Question: On one side I have a device with a USB (FTDI chip) interface communicating in serial 9600bps,N,8,1 - the default configuration for the Arduino USB/serial interface.
On the other side I have a simple Arduino sketch that starts a serial session and transmits data.
'''
void setup() {
// put your setup code here, to run once:
Serial.begin(9600,SERIAL_8N1);
}
void loop() {
// put your main code here, to run repeatedly:
char* data_to_send="66";
SSEND(data_to_send);
delay(5000);
}
String SSEND(char* data){
String protocol="AT$SF=";
protocol+=(String)data;
// protocol+="
";
Serial.println(String(protocol));
delay(1000);
return "OK";
}
'''
The sketch works just fine when connected to the computer.
Then I try to connect to the device and I see the Tx LED that stops blinking so it doesn't send anything and of course the device doesn't work like expected. Besides, I tried sending serial commands directly from the computer to the device and it works just fine.
So my questions are:
- - - -
Thanks for your help

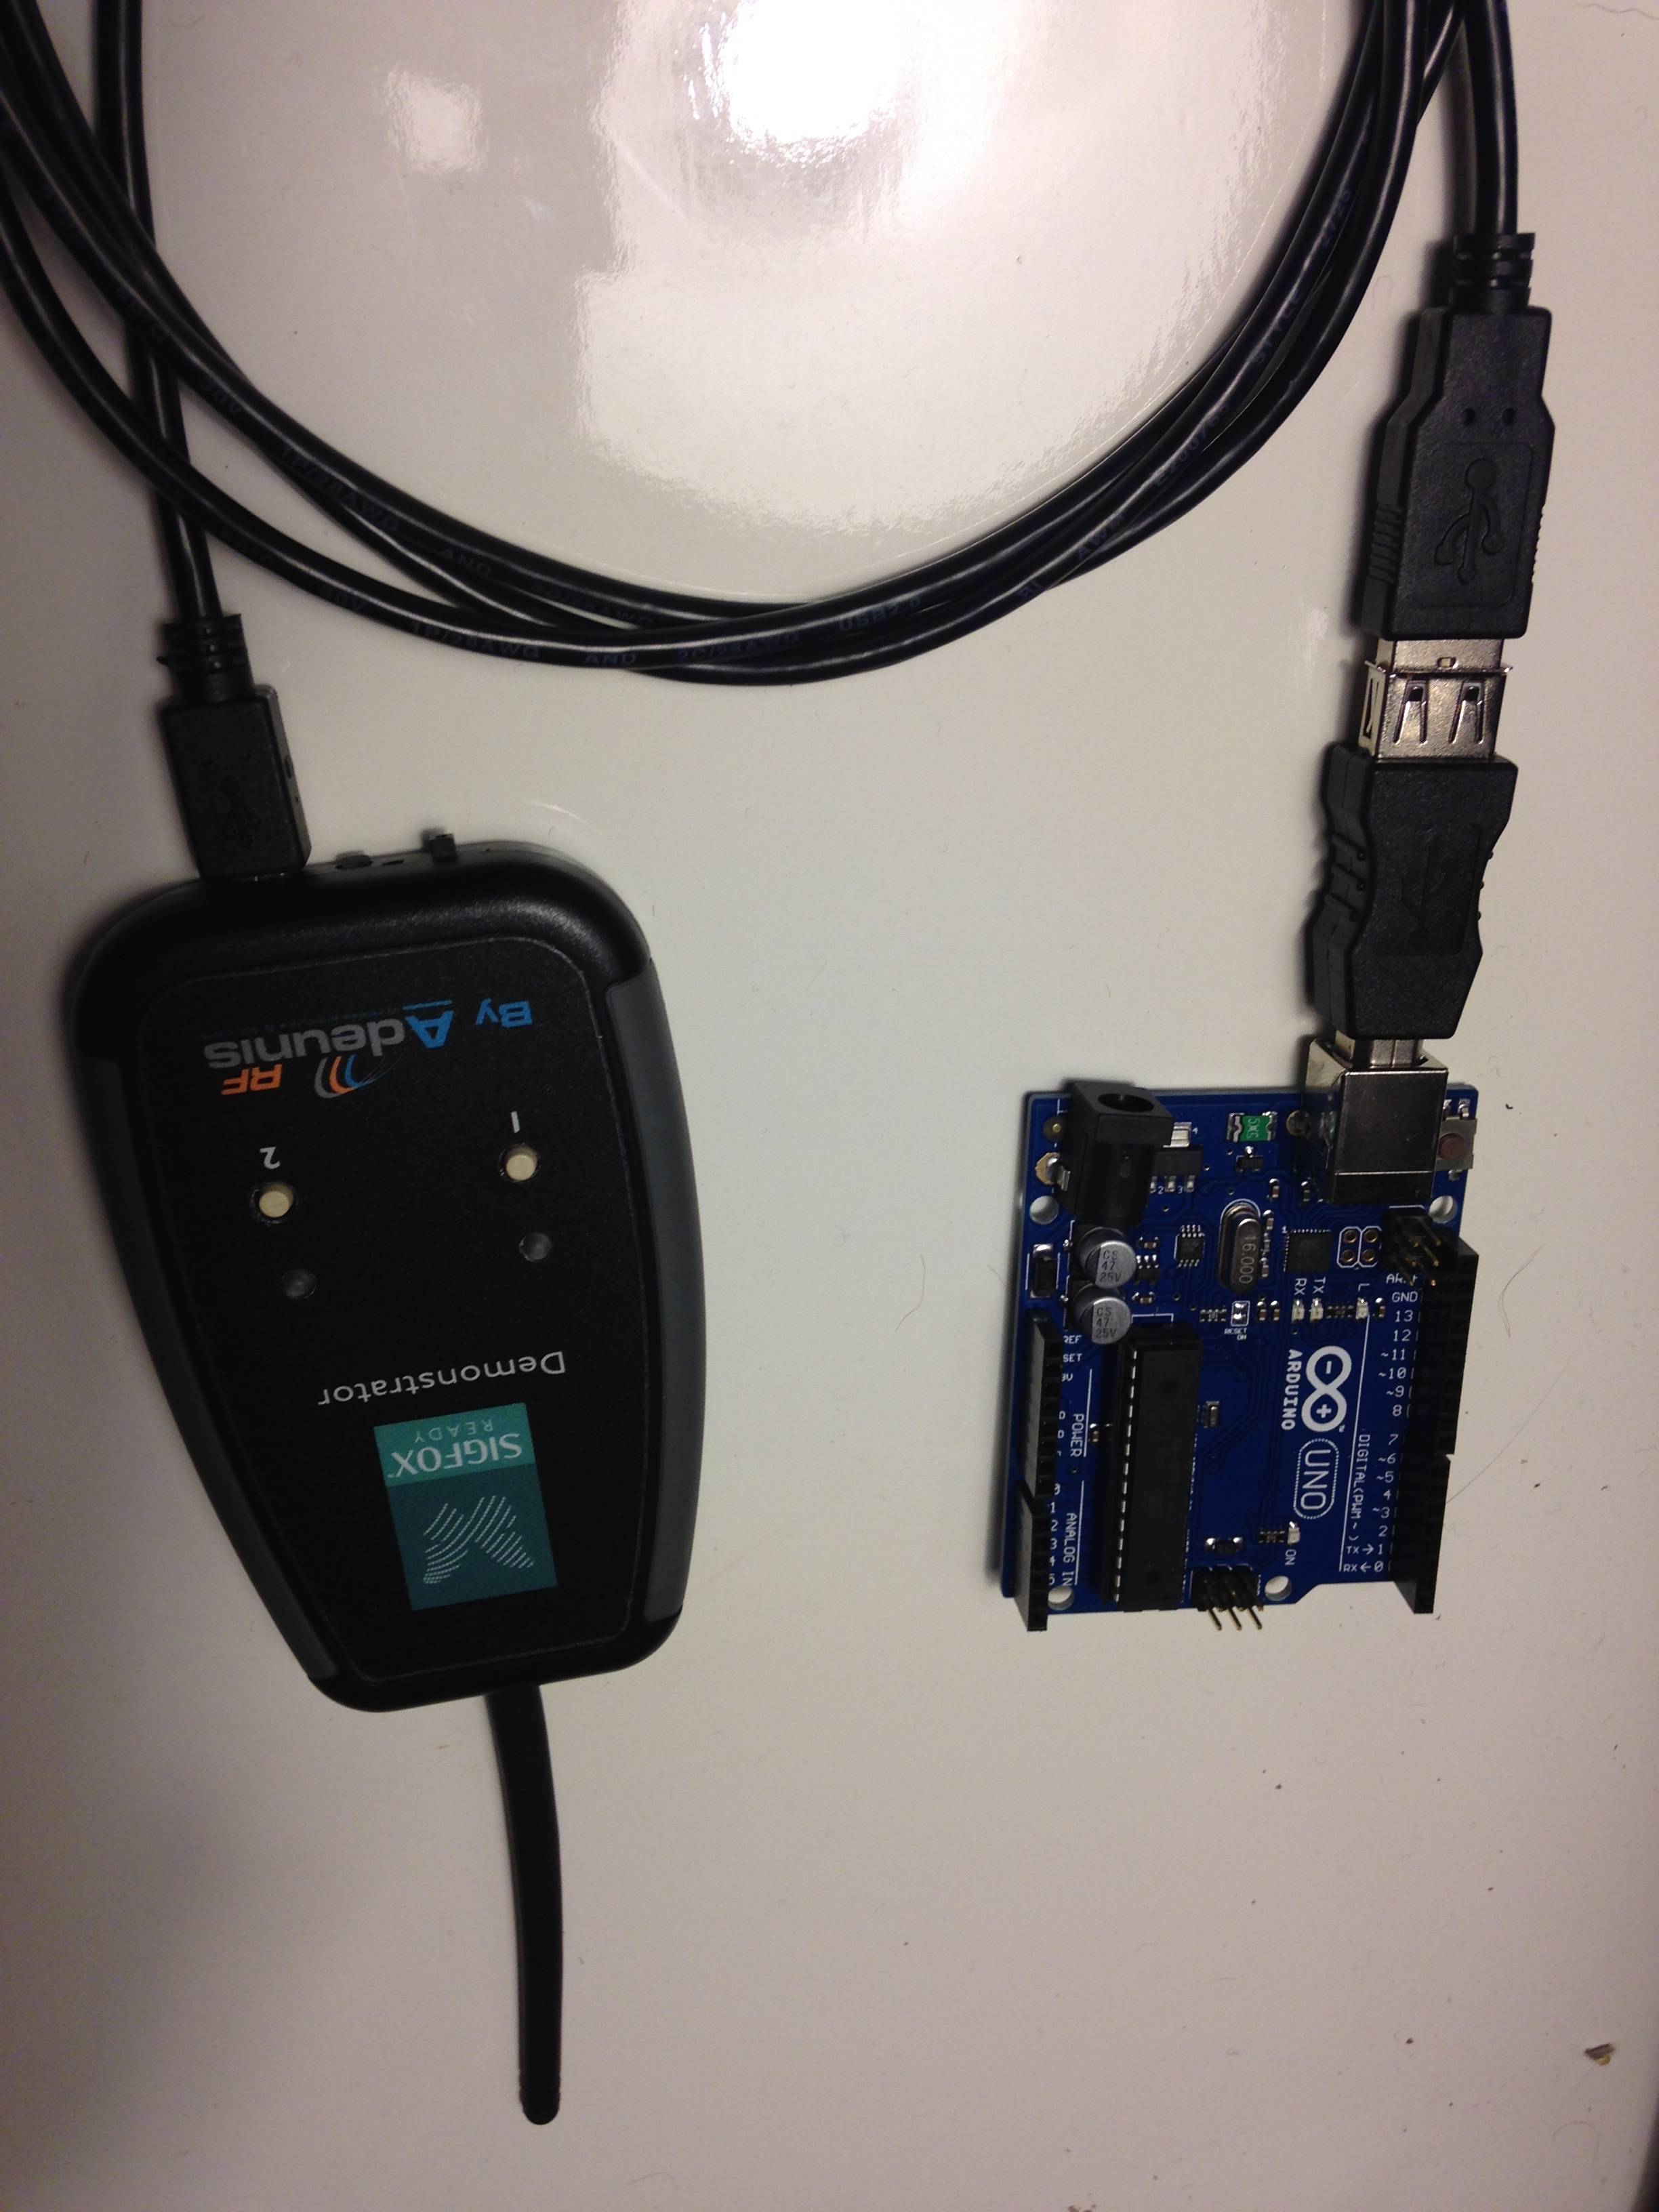
Answer: I suspect that device is a USB device and not a USB host, and you plugged two USB devices together. That Arduino is not a USB host, and a USB connection always needs a host.
The plug adapter you're using is not even supposed to exist according to the USB spec, because the different shapes of plugs are specifically there to make it impossible to plug two devices into each other like you've done here.
The way to make it work would be to use another board that actually supports acting as a USB host.